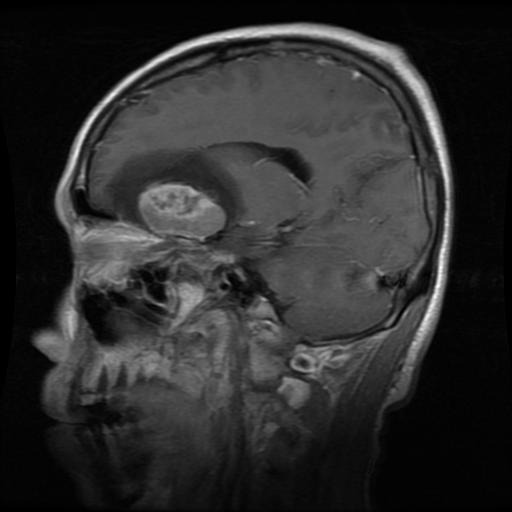
Label: meningioma